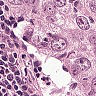
Metastatic tissue present: yes